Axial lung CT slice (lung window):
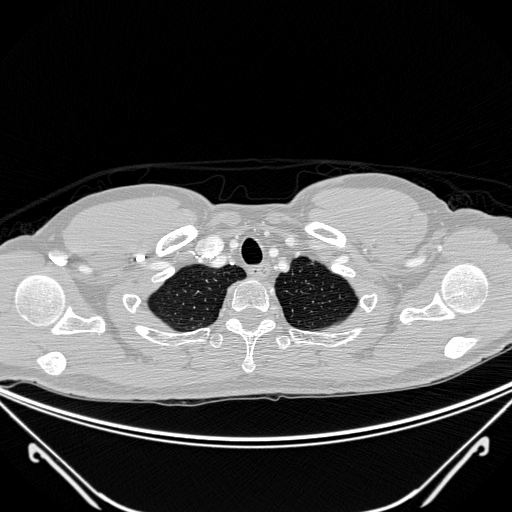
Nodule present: no